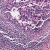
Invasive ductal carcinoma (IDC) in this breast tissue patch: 0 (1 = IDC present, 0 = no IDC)